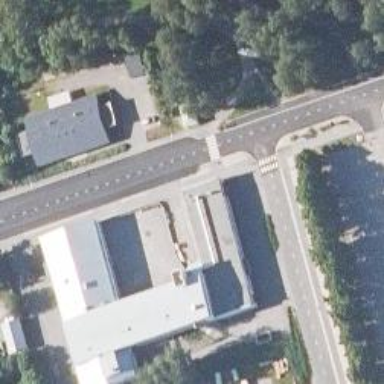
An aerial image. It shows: Crossing on asphalt cycleway.